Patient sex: F
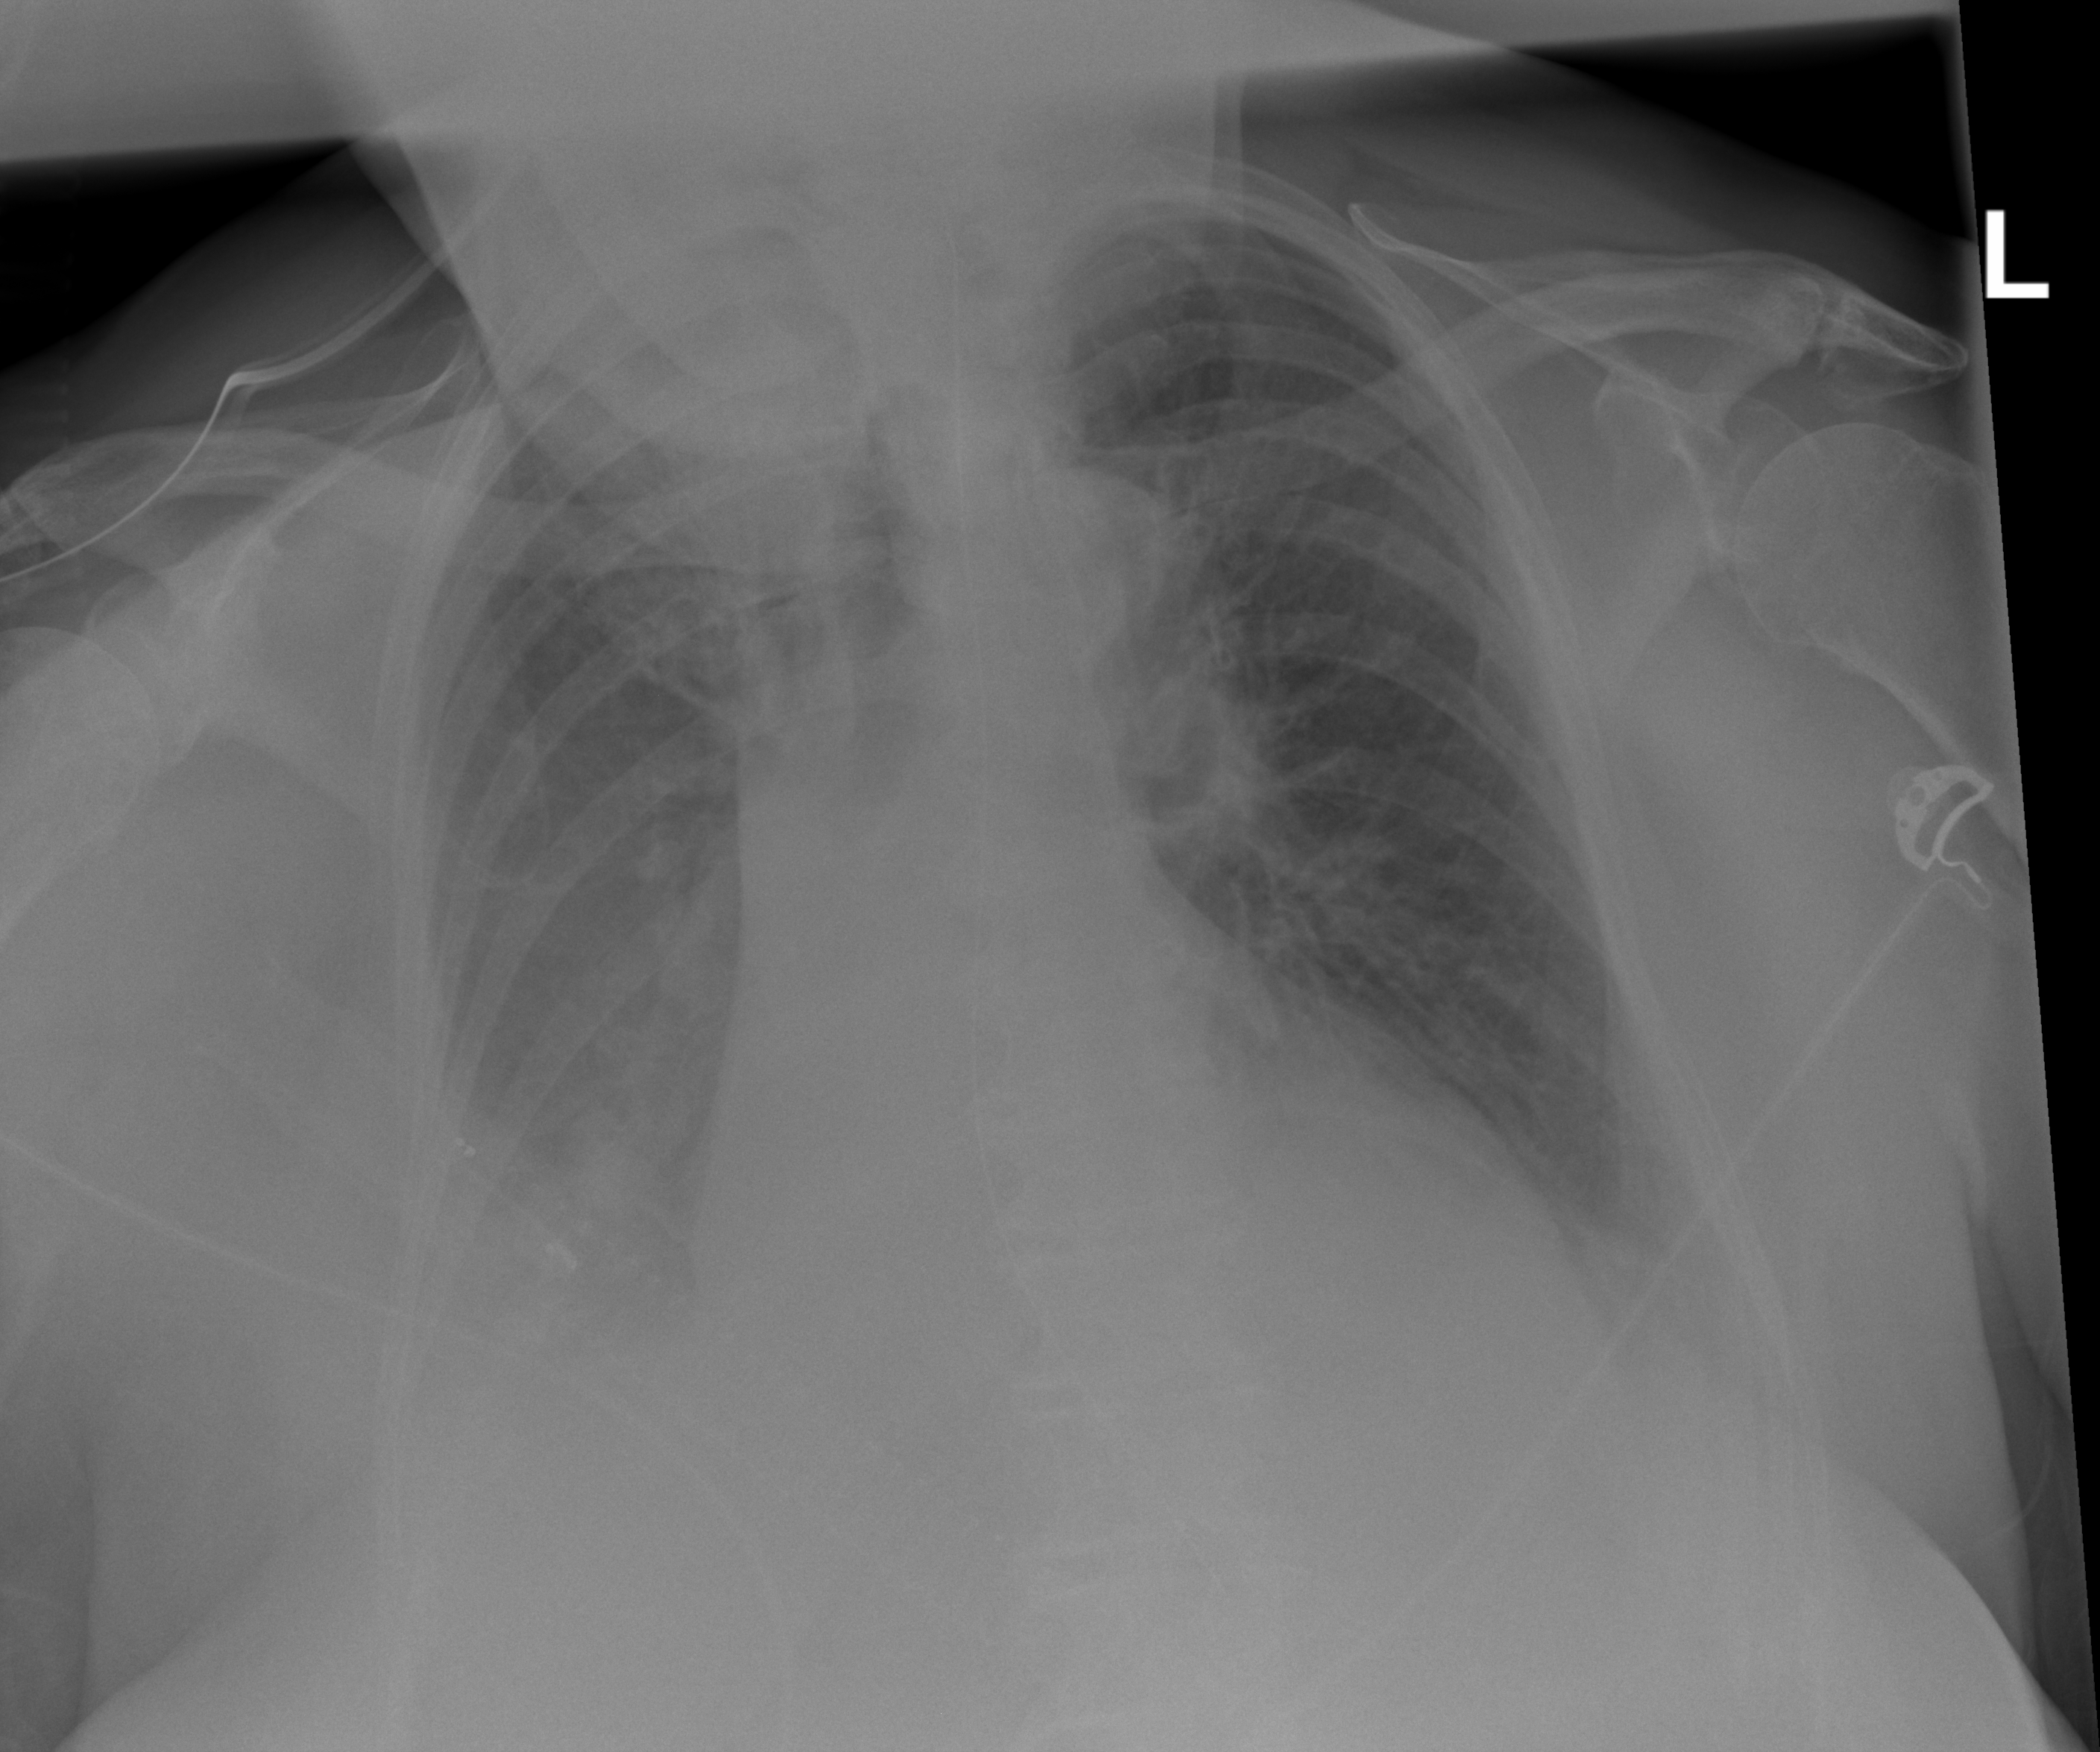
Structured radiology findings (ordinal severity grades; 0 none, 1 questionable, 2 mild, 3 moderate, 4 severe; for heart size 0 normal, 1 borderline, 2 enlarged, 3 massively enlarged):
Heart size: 2
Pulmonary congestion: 2
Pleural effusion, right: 2
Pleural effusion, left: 2
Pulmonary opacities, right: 2
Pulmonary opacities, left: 0
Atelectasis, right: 2
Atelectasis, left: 2